Field crop: tomato
Growth stage: 1
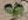
Species: solanum